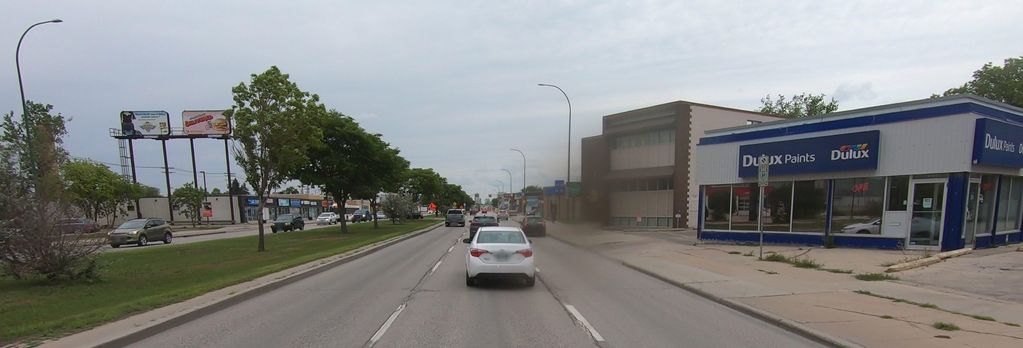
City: winnipeg